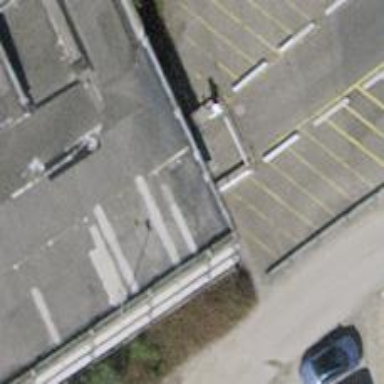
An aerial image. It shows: Lift gate barrier.